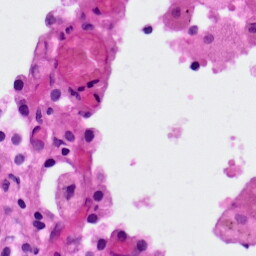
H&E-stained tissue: Lung